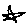
Label: star